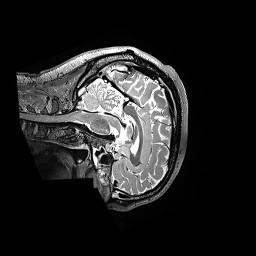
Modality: T2w
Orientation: sagittal
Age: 28
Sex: male
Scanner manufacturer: siemens
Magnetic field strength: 3 T
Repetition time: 3.2 s
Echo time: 0.564 s